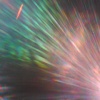
Label: sunburn